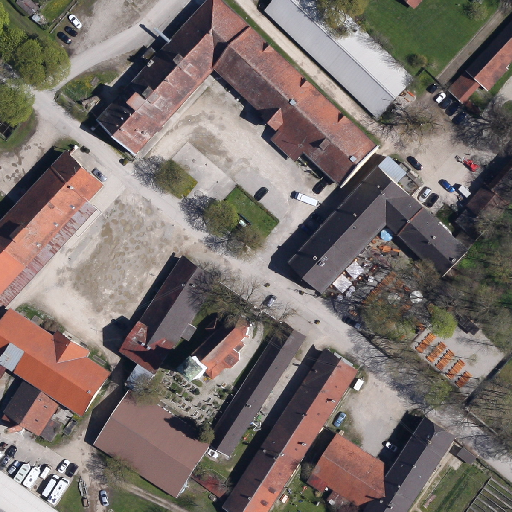
Referring expression: trailer